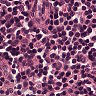
Metastatic tissue present: no